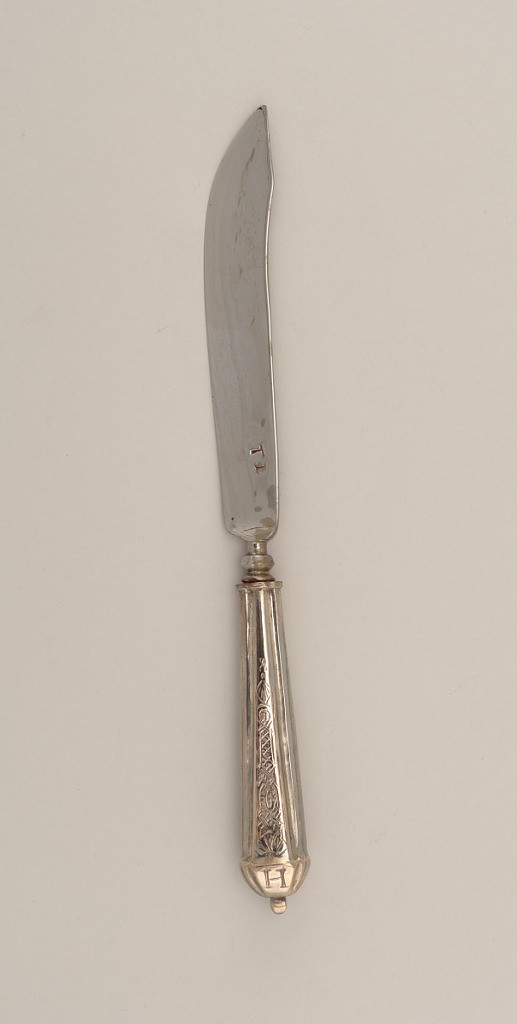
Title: Dinner Knife With Engraved Braided Pattern
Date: ca. 1730–40
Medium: silver, steel
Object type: knife
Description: Saber-shaped blade with concave bolster. Tapered silver handle with segmented panels to form rectangular profile. Front and back panels chased with decorative pattern fluted end with raised knop. Handle engraved at end with "A" (converse) and "H" (reverse).